Question: In this case the column is the primary key and perhaps its making an assumption that this key will be numeric, but this is not the case

In this example, if I take the sql and try to run it in sql manager or similar it will fail as the two references to AU should be 'AU'
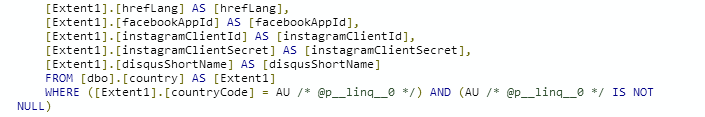
Answer: Fixed in
<URL>
Available in next release